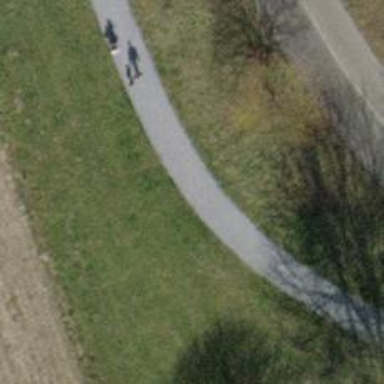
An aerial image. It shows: Track with fine gravel surface. The track type is grade1.